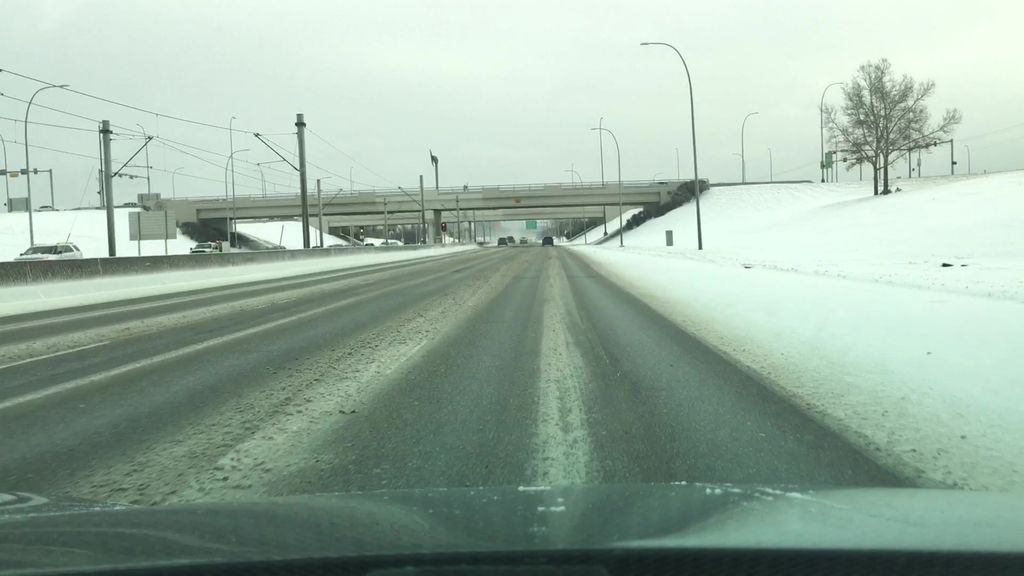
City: calgary